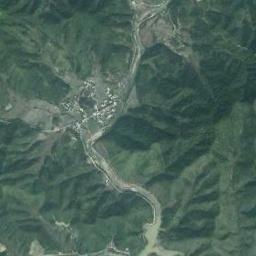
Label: river